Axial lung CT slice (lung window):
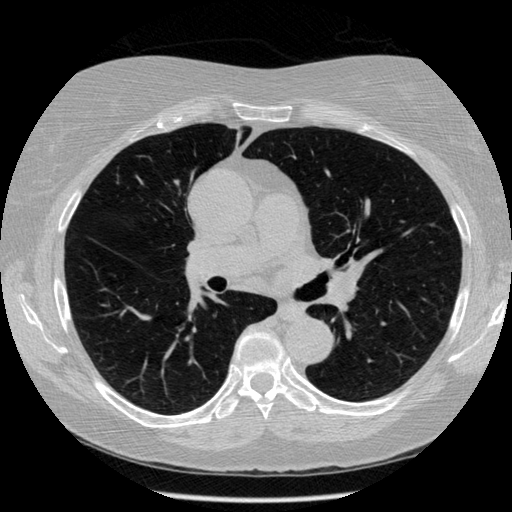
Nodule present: no